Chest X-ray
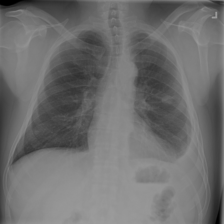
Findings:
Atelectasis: negative
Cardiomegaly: negative
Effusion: positive
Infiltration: negative
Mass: negative
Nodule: negative
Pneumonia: negative
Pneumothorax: negative
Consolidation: negative
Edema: negative
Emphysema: negative
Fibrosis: negative
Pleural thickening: negative
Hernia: negative